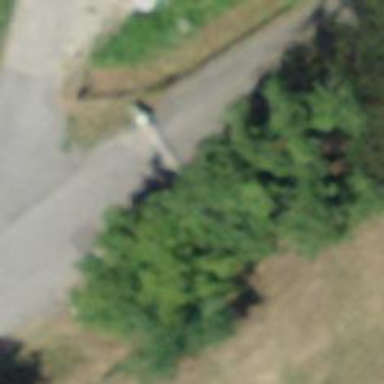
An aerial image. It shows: Lift gate barrier.